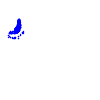
Particle: electron